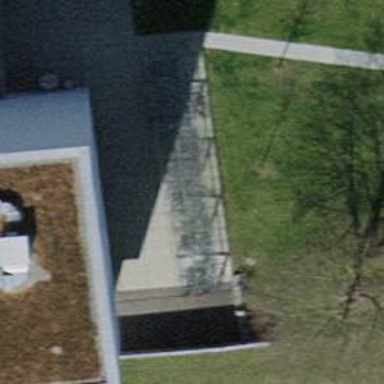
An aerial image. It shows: Shed designated as bicycle parking facility.